Chest X-ray:
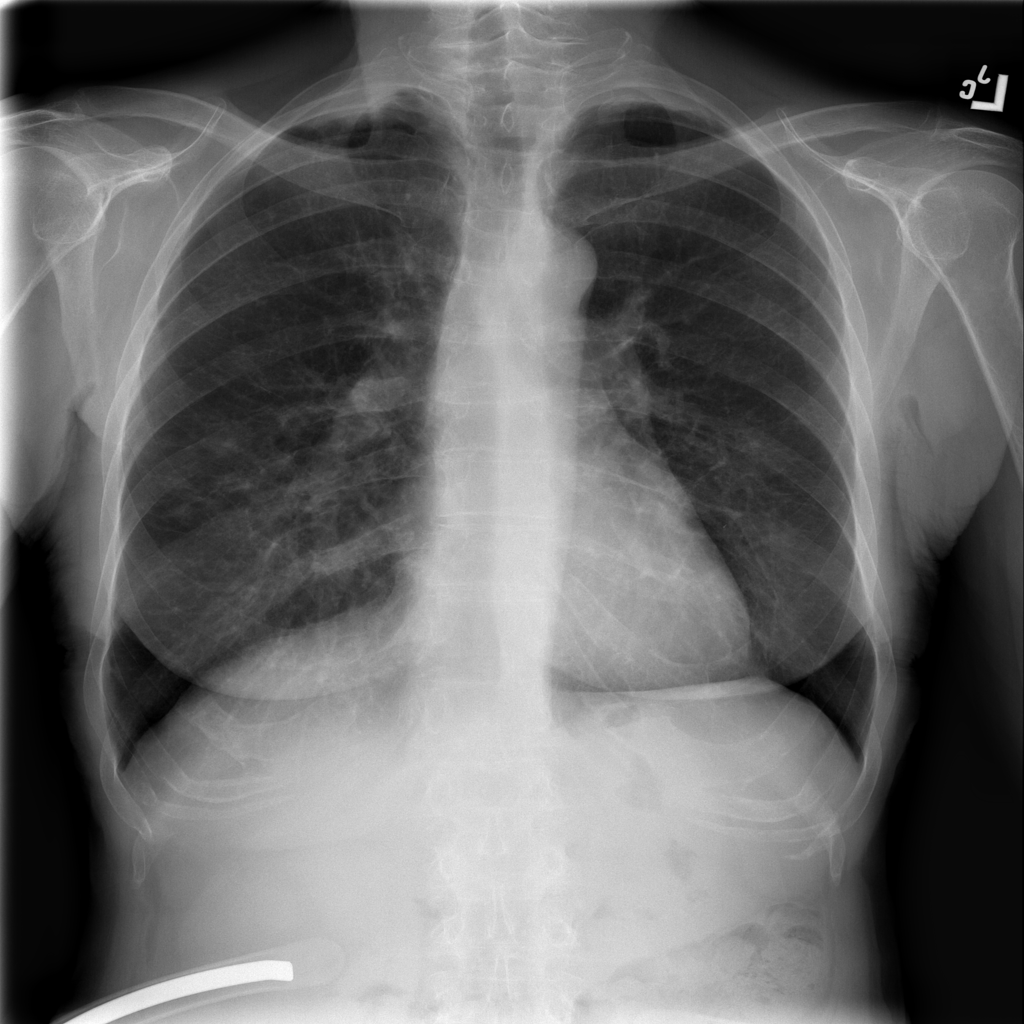
Findings: Diffuse Nodule
No abnormal finding: no